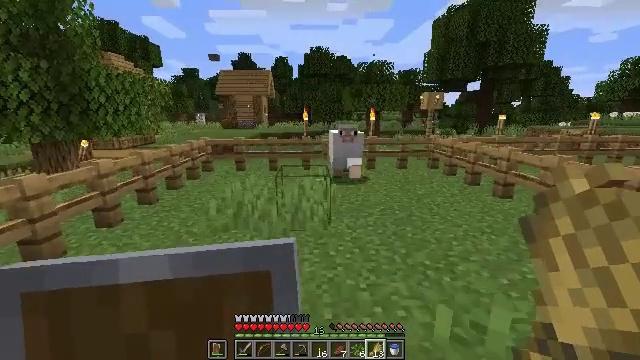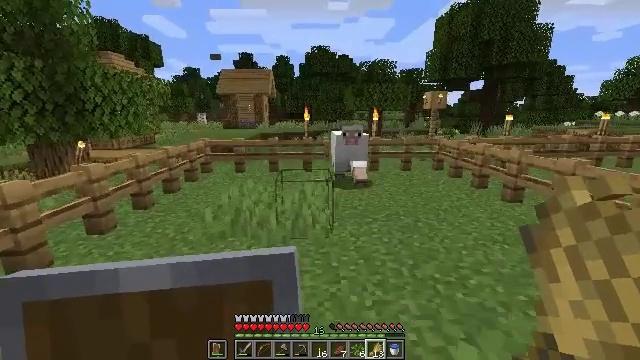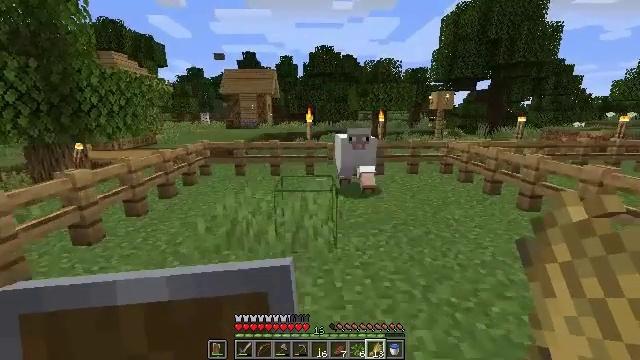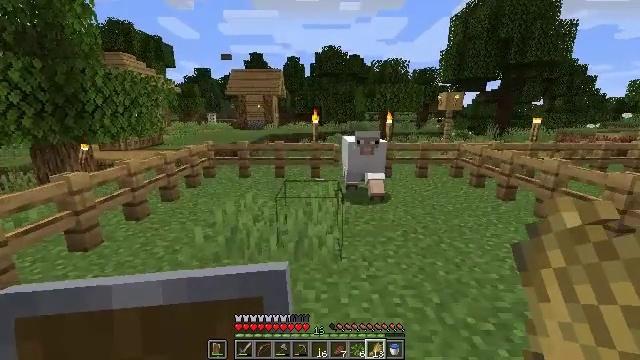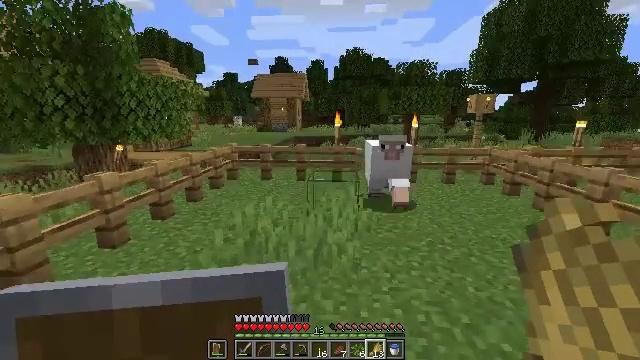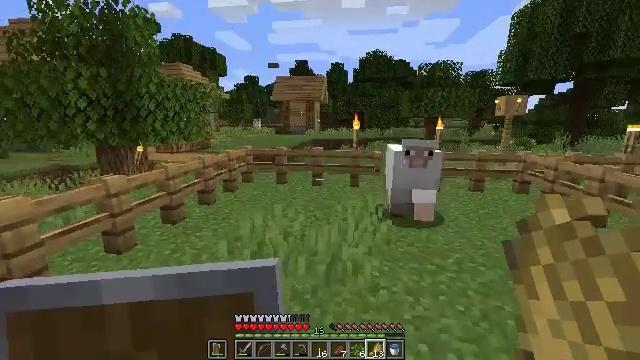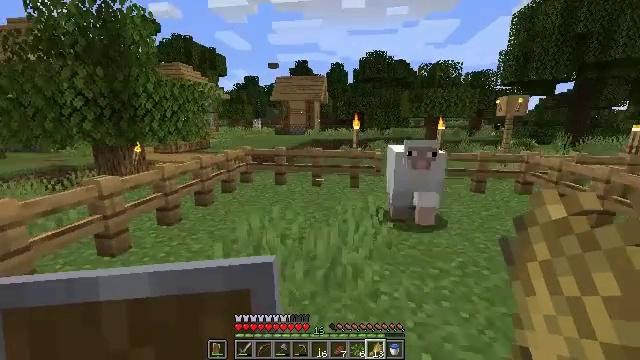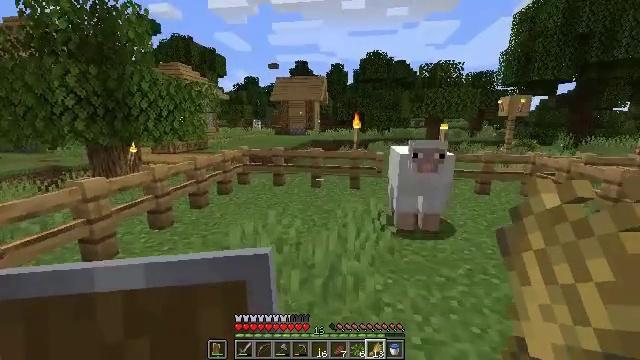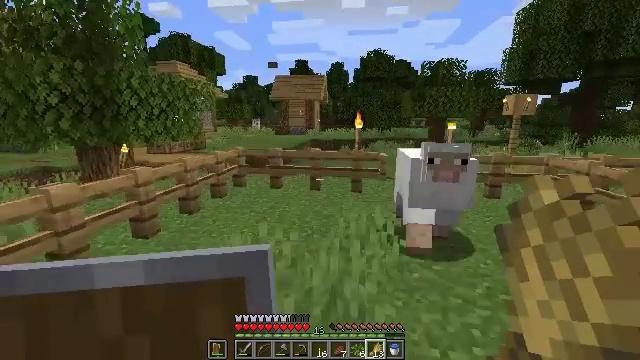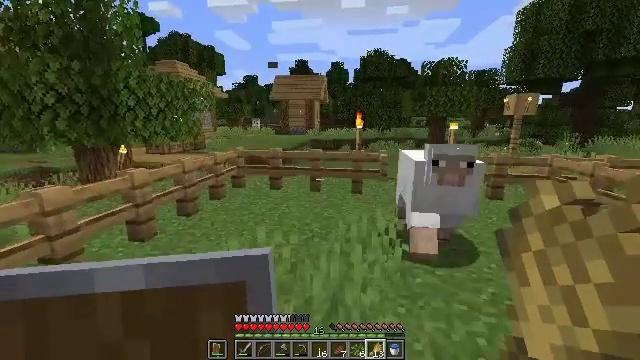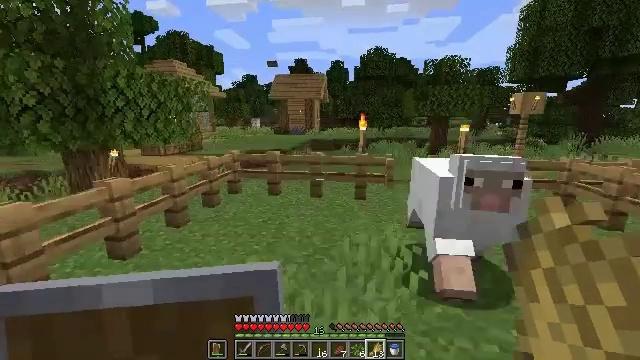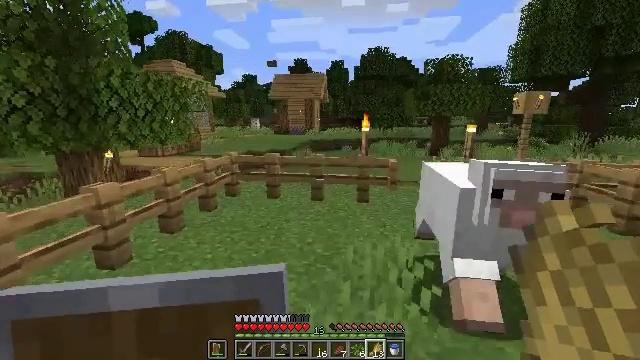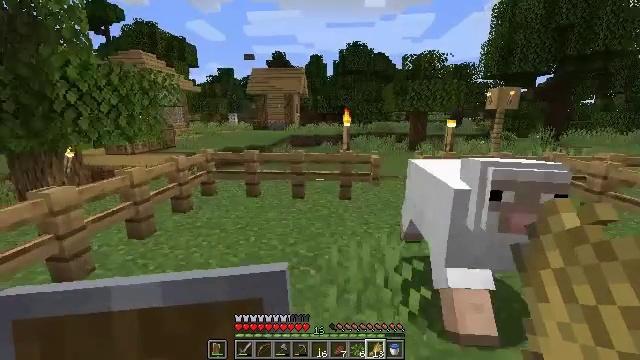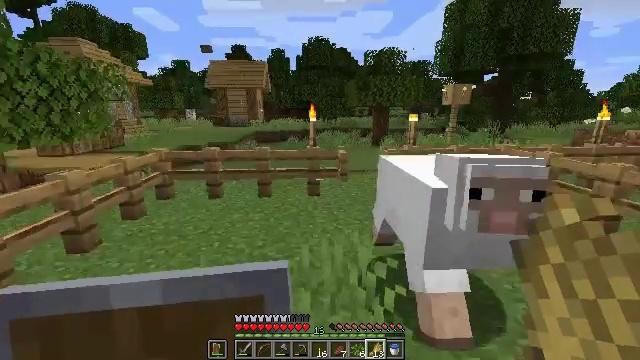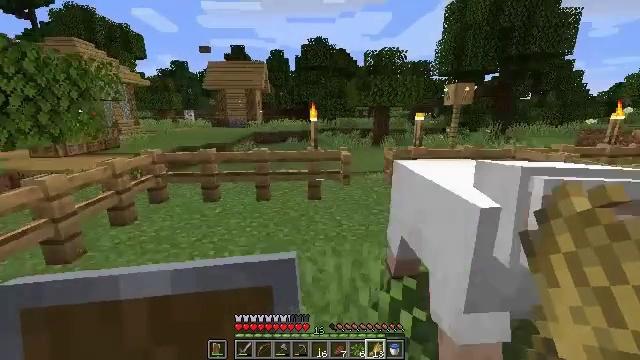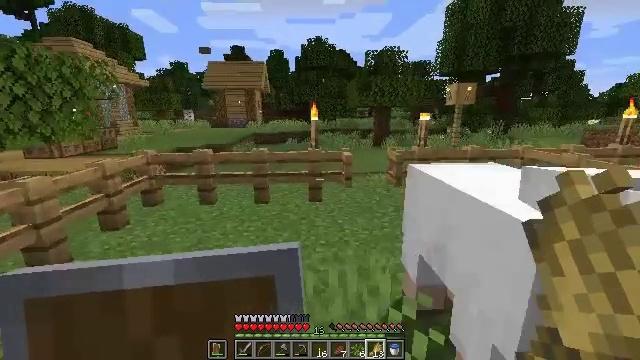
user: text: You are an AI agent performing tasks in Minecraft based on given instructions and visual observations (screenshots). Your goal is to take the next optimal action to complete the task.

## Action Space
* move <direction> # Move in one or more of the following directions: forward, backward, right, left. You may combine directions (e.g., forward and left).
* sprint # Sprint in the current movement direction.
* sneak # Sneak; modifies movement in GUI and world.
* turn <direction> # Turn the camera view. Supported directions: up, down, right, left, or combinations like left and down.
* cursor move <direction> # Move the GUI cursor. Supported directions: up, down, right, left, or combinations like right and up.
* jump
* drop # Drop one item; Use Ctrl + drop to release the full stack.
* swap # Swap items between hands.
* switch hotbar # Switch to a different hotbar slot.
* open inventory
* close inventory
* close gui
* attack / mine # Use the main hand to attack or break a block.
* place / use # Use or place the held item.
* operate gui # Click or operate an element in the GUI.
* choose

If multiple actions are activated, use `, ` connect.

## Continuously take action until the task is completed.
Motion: motion action
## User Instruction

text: Break the sugar cane.
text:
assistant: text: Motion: move forward
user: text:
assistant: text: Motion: move forward
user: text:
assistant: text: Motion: move forward, turn left
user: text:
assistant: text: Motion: move forward, turn left
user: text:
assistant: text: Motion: move forward, turn left
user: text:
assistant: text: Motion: move forward
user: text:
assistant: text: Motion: move forward
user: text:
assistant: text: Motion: move forward
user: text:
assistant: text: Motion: move forward
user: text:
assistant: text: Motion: move forward
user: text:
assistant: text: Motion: move forward
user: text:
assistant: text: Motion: move forward, turn right and down
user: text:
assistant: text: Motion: move forward, turn right and down
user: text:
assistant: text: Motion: move forward
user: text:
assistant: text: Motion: move forward
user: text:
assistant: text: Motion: move forward, switch to hotbar 1
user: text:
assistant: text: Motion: move forward, switch to hotbar 1
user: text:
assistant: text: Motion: move forward, turn right
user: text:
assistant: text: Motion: move forward, turn right
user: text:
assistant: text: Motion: move forward, turn right
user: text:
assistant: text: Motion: move forward, turn right and down
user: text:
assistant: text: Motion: move forward
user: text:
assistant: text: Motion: move forward
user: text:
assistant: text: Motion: move forward, turn down
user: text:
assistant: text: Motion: move forward, turn down
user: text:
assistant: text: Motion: move forward, turn left and down
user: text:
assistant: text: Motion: move forward, turn left and down
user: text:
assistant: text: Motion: move forward, turn down
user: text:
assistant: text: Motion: move forward, turn down
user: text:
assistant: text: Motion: move forward, turn down